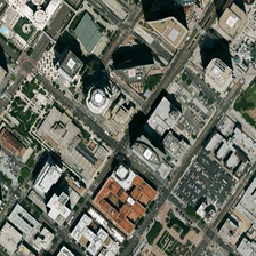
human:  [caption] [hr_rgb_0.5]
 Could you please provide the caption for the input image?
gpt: Tree-covered commercial advertisements spread over several blocks.

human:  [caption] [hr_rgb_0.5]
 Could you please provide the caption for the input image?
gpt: Green commercials are distributed in several blocks.

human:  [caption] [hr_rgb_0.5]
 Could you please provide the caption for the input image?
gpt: there we can see buildings together with street gardens in the blocks .

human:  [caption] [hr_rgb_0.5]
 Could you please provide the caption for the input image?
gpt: neatly seated blocks compose this commercial area .

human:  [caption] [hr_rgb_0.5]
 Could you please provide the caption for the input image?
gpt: A commercial full of green trees was distributed in several blocks.